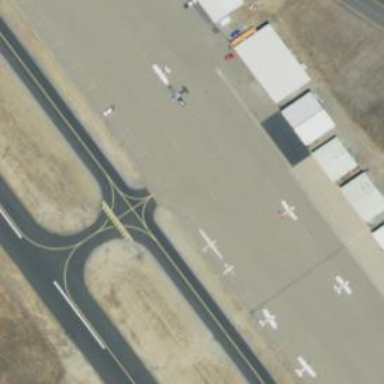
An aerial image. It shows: View of taxiway at the airport.